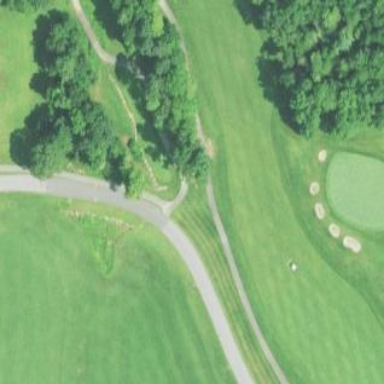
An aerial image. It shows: Grassy area designated as golf fairway.